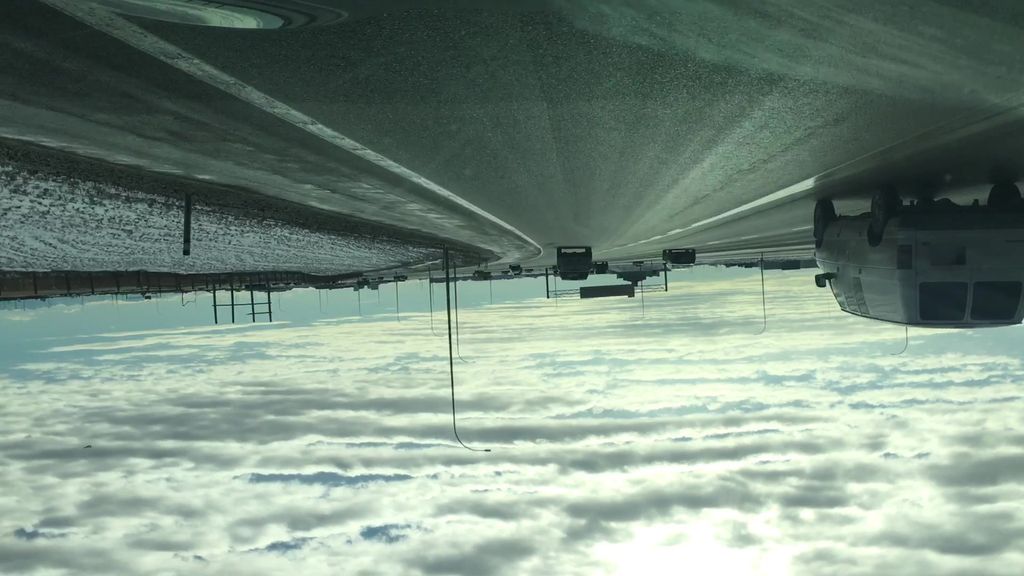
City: calgary